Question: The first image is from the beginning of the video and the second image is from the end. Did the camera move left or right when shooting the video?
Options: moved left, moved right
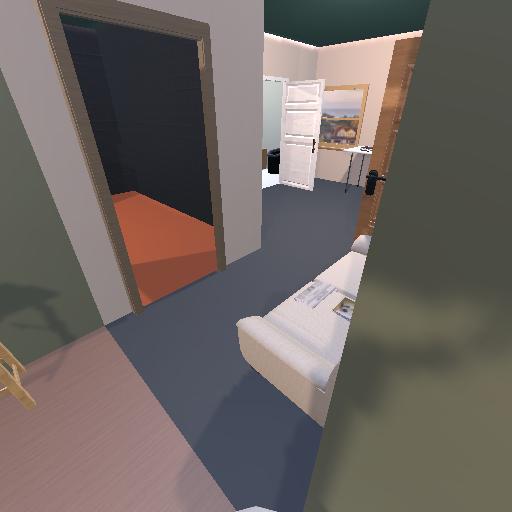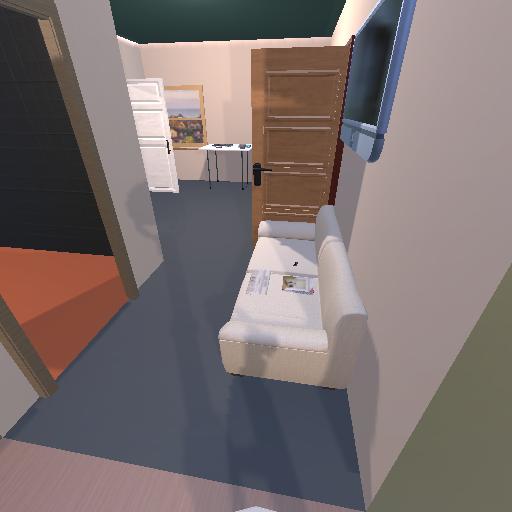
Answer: moved left